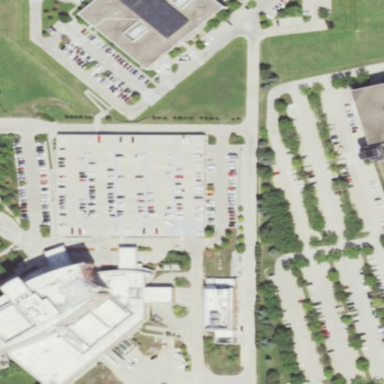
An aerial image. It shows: Multi-storey parking building.